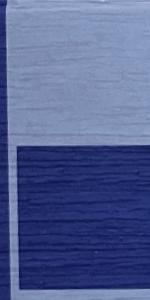
Label: Pawn_White